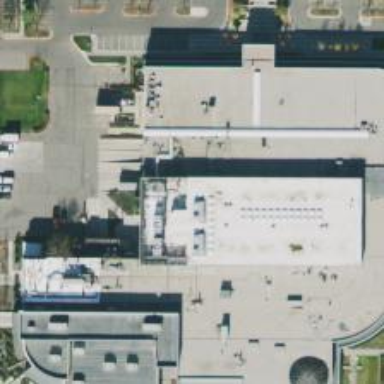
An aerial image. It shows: Commercial building.